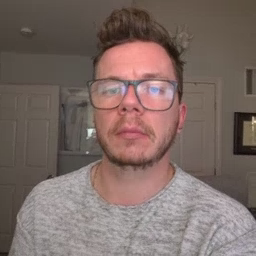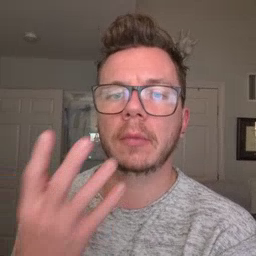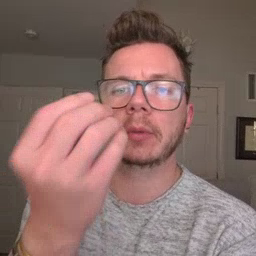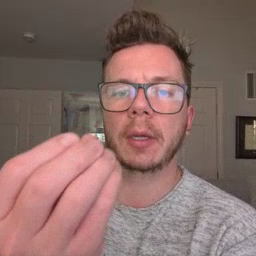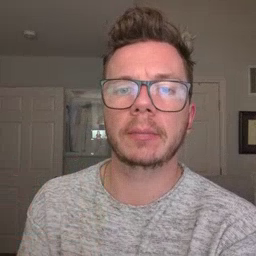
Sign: outside